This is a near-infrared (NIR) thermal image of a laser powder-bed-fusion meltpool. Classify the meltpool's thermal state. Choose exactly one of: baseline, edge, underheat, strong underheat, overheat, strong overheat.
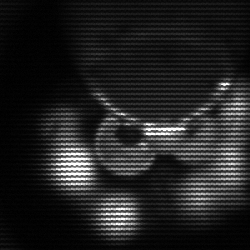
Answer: edge